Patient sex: F
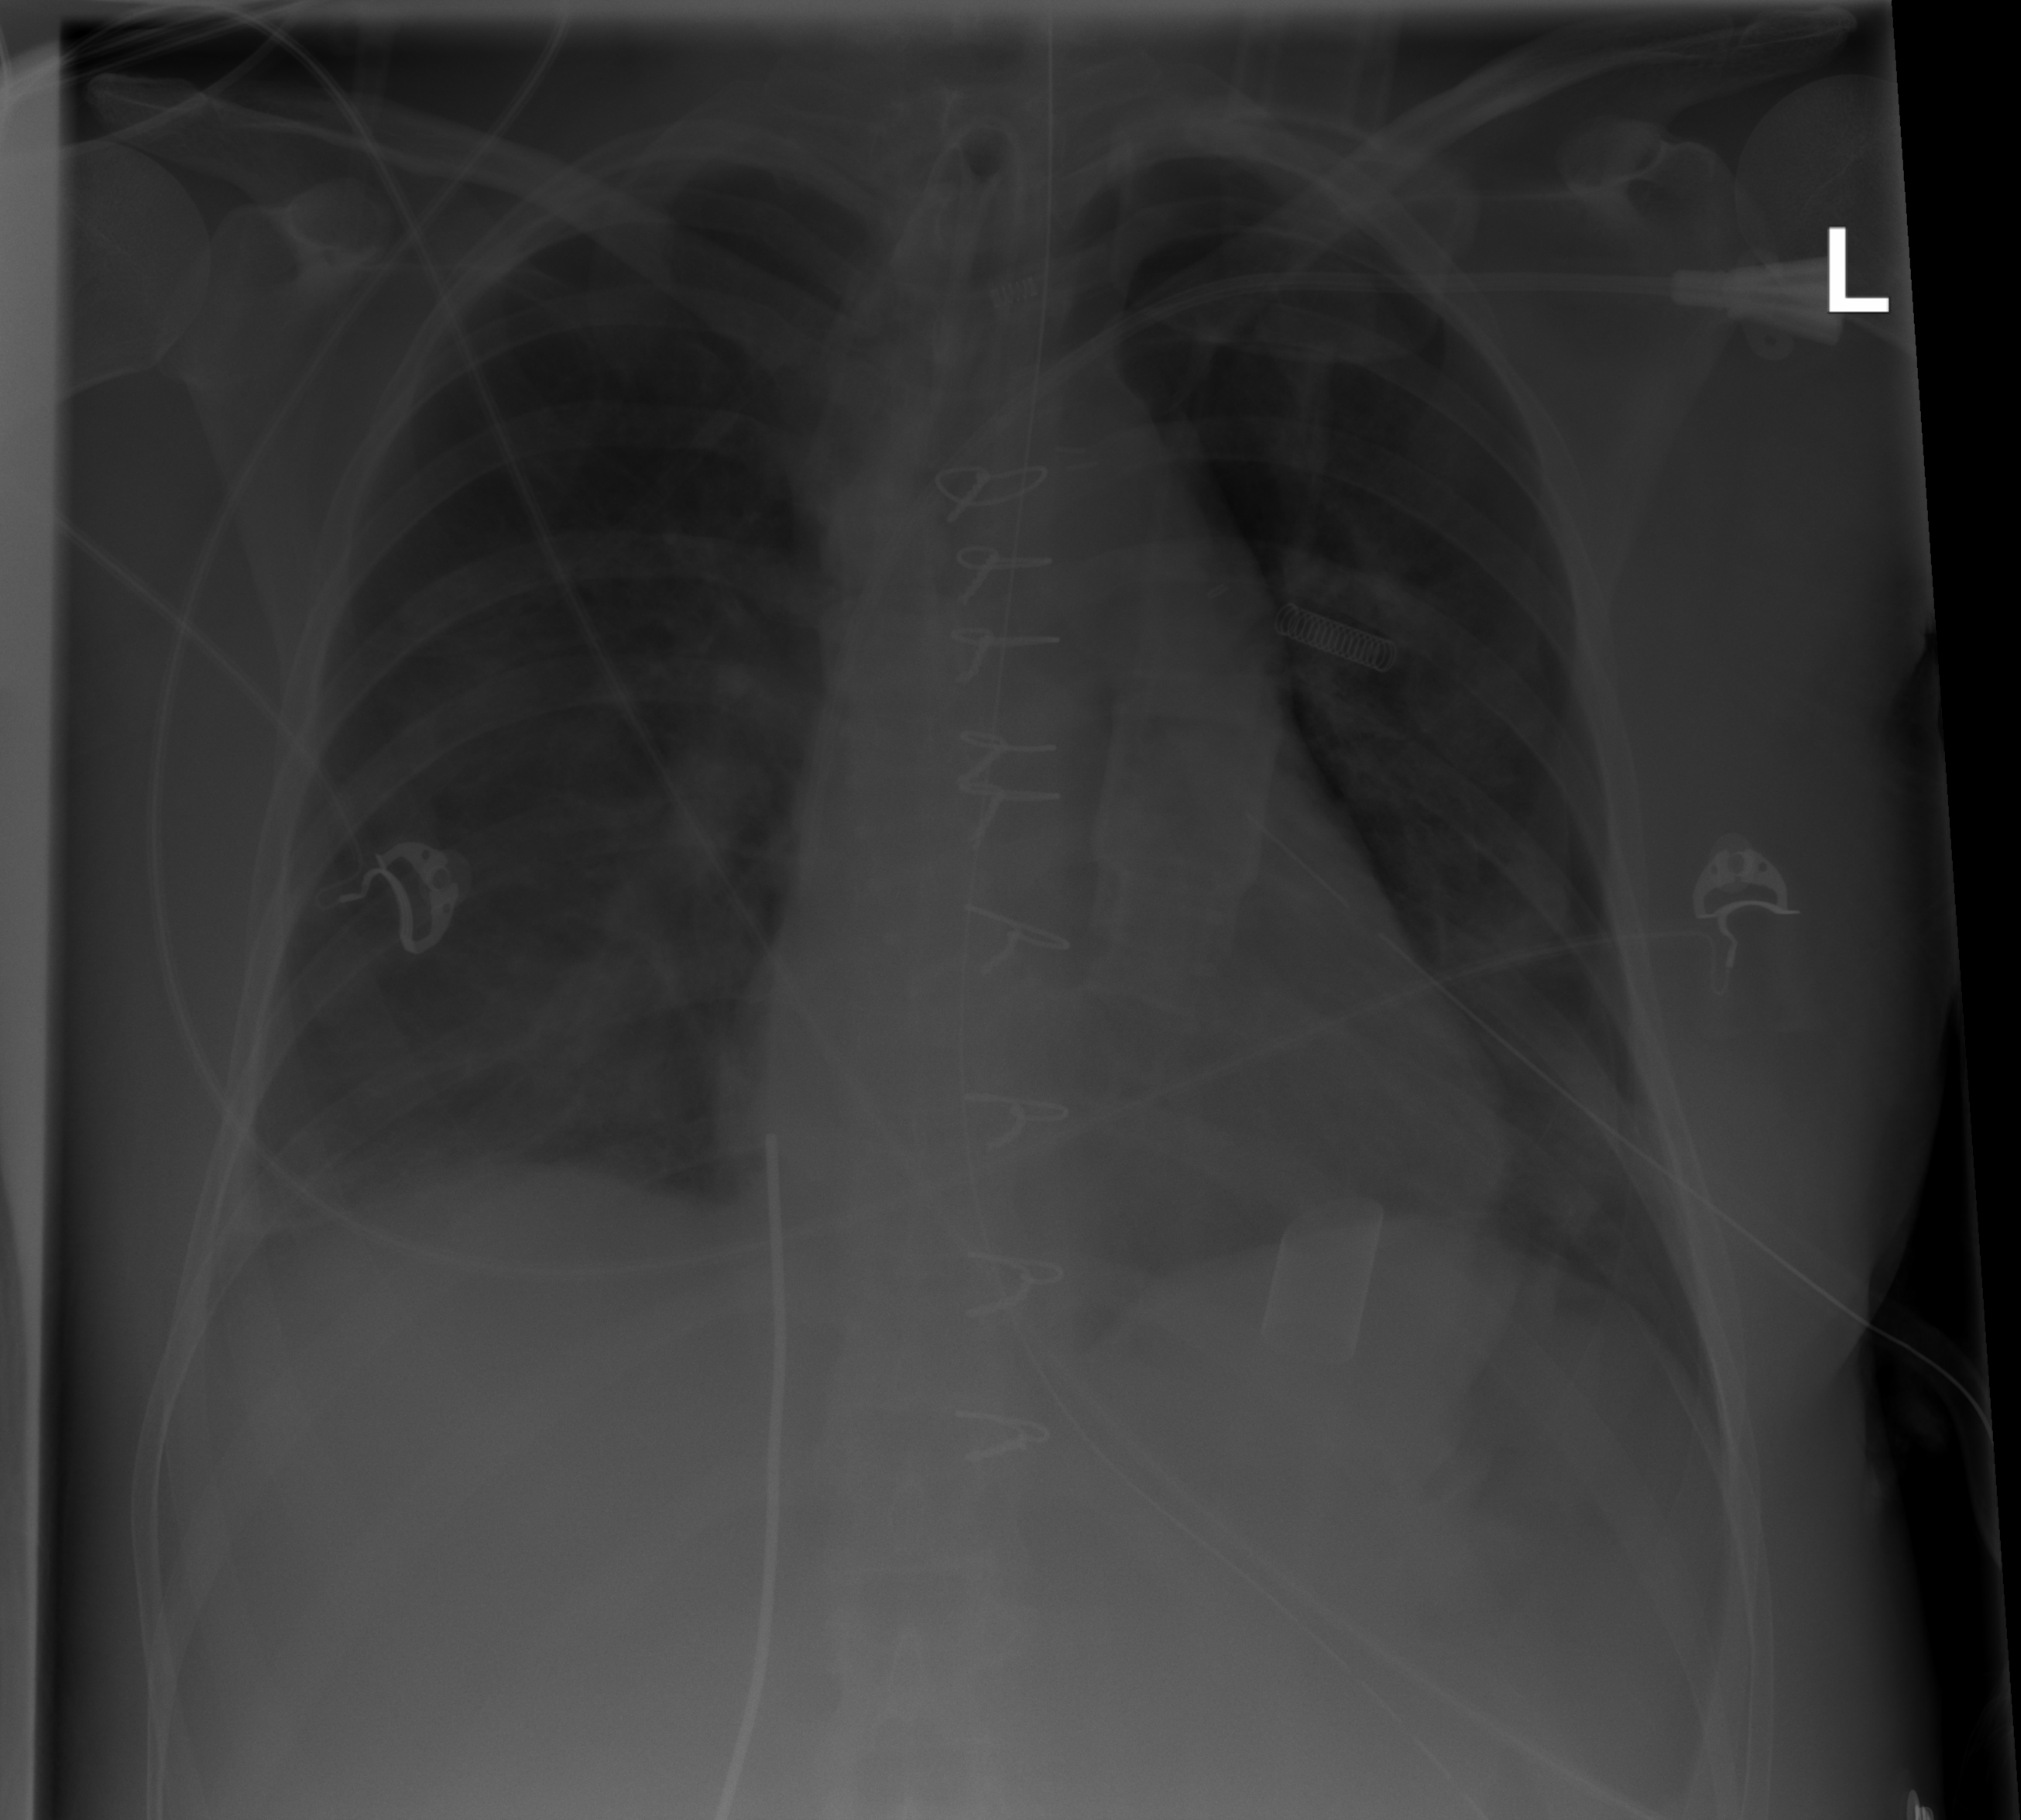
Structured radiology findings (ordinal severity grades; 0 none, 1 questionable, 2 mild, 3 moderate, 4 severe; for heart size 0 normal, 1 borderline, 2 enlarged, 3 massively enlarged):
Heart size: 1
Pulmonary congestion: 0
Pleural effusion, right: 0
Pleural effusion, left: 0
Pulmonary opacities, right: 0
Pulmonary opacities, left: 0
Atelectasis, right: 2
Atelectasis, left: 2